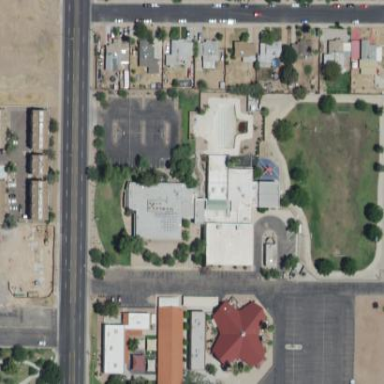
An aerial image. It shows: School building.